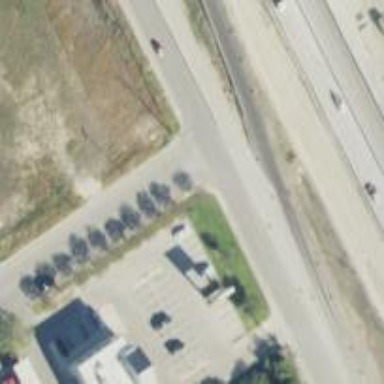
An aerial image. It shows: Secondary road with frontage road alongside.